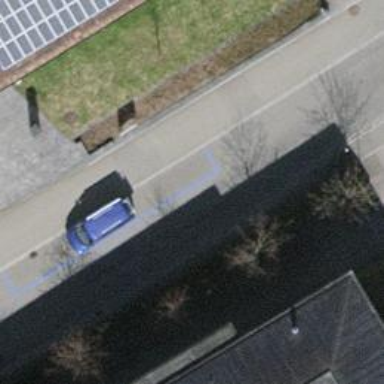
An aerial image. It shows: Asphalt parking lane.